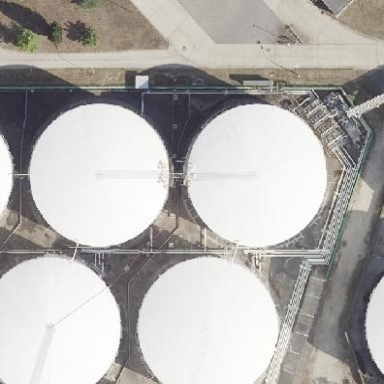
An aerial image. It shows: Storage tank created as man-made structure.